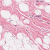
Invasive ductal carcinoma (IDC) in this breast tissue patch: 0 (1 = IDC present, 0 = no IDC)